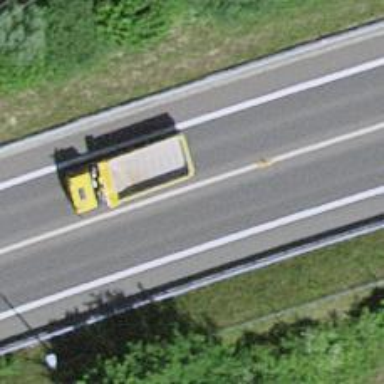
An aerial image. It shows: Asphalt motorway categorized as trunk road.